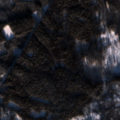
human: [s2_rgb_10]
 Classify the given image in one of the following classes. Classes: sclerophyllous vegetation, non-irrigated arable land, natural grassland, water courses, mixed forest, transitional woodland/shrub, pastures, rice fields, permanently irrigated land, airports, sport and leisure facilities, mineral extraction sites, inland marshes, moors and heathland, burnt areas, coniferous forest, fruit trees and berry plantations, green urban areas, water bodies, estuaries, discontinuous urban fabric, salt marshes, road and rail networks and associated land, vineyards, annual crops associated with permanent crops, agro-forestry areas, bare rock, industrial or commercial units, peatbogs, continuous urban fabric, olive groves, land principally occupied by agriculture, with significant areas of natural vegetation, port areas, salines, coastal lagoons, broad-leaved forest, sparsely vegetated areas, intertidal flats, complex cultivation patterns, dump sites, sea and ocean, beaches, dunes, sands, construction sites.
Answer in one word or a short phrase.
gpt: broad-leaved forest, coniferous forest, mixed forest, transitional woodland/shrub